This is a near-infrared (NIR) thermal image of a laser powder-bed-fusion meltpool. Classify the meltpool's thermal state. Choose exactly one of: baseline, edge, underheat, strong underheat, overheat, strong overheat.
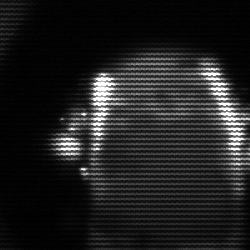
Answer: baseline